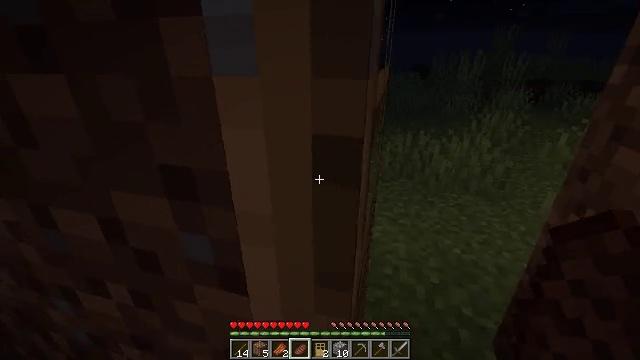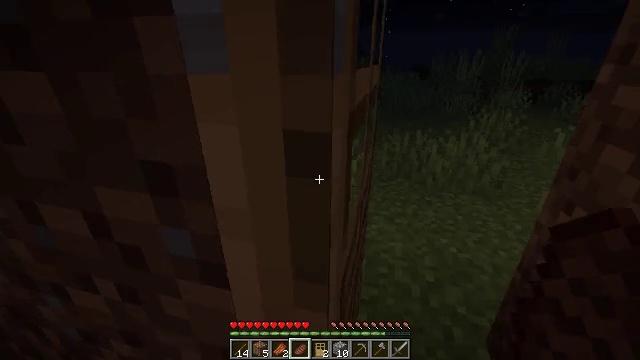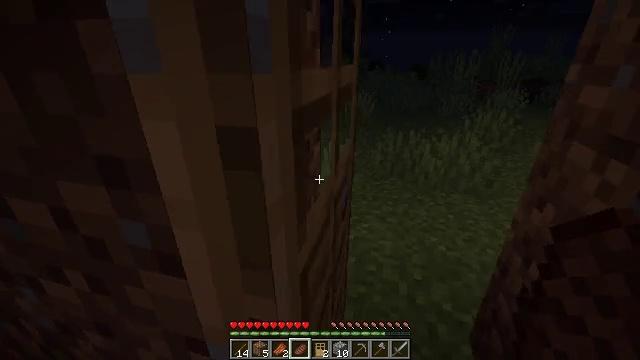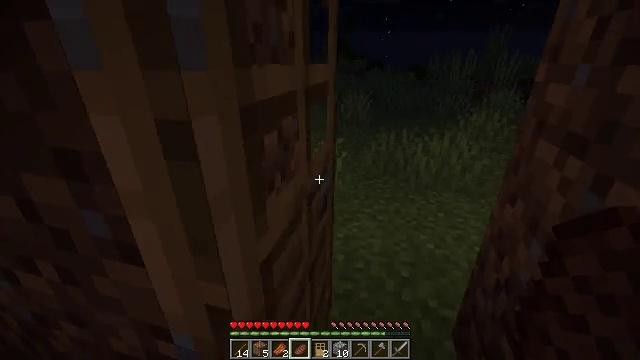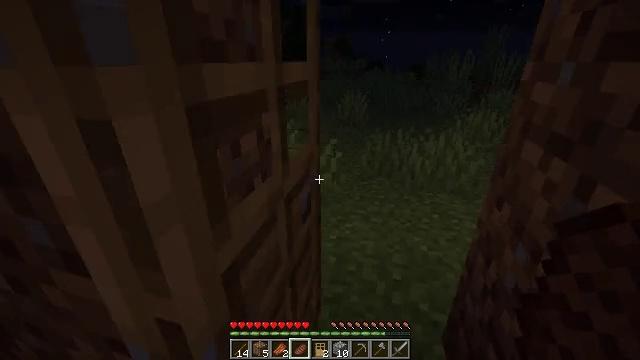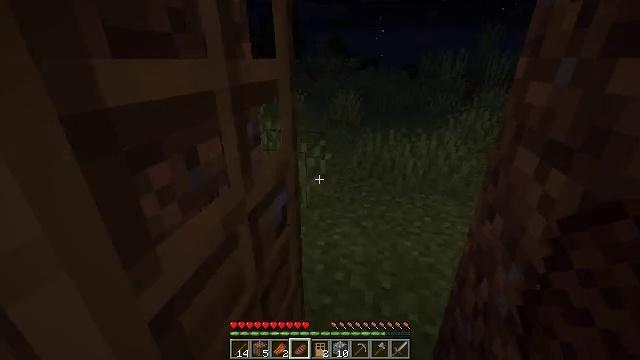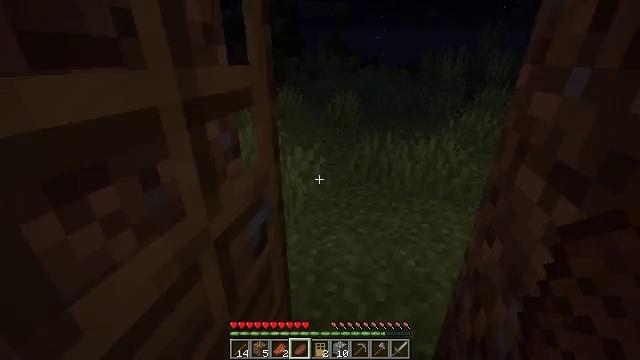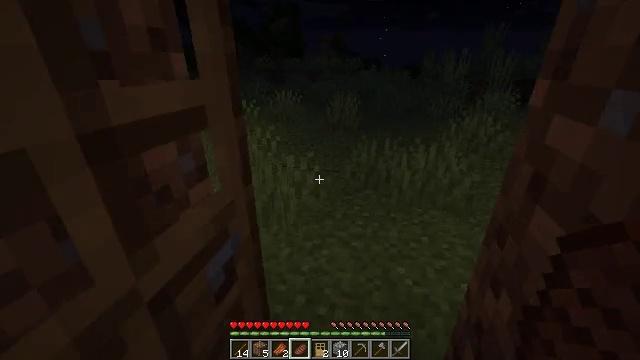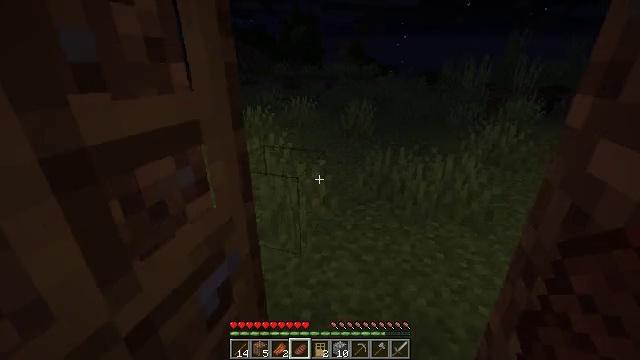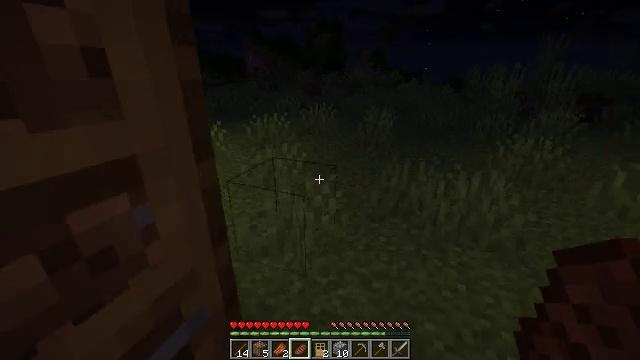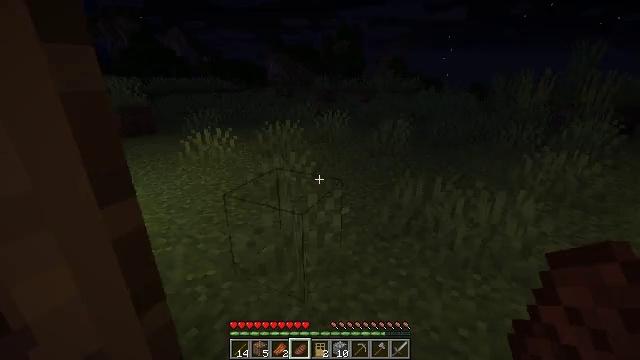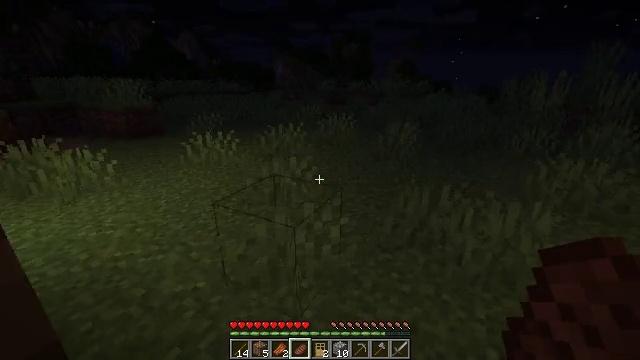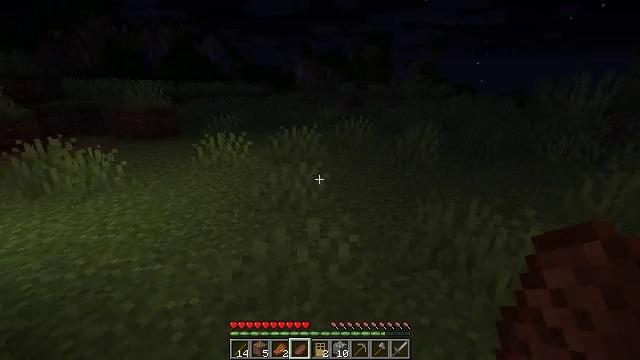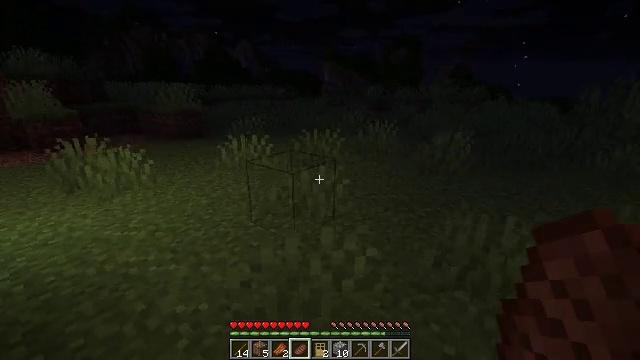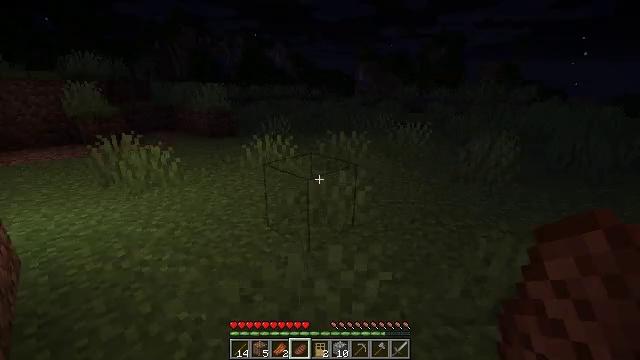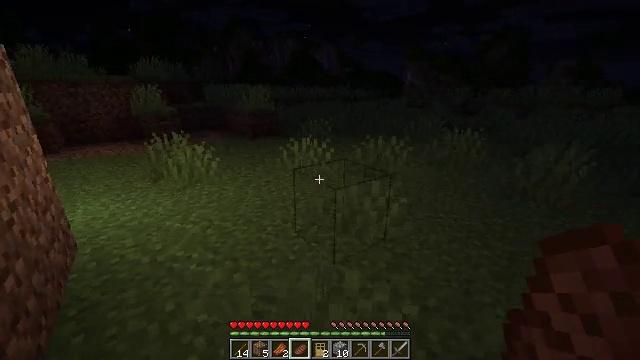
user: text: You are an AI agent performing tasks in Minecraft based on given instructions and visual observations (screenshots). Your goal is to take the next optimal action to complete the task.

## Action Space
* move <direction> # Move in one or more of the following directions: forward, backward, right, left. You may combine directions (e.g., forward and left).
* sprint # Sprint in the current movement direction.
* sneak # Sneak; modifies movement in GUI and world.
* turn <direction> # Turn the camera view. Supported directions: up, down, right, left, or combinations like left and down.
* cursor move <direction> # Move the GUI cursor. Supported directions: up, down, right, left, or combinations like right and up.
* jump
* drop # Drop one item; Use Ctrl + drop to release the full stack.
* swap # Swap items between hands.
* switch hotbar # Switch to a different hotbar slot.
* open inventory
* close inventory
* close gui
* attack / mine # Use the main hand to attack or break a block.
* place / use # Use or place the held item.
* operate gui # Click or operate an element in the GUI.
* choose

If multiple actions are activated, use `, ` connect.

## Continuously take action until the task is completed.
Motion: motion action
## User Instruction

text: Use the crafting table to create a stone hoe.
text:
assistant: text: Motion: move forward and move right
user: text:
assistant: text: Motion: move forward and move right
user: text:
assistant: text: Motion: move forward and move right
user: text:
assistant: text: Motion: move forward and move right
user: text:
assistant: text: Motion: move forward, turn right
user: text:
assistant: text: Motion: move forward and move right
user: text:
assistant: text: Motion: move forward and move right
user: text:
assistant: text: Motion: move forward and move right, turn left and up
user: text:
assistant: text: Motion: move forward and move right, turn left and up
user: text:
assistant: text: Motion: move forward and move right, turn left and up
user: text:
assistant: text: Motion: move forward, turn left
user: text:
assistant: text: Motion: move forward, turn left
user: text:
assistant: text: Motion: move forward and move right, turn left
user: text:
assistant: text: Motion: move forward and move right, turn left
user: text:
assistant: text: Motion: move forward and move right, turn left
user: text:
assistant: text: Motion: move forward and move right, turn left
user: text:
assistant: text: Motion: move forward and move right, turn left
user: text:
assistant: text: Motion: move forward and move right, turn left
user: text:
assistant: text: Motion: move forward and move right, turn left
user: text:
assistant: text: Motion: move right, turn left
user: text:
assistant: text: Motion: move right, turn left
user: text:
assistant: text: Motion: move right, turn left
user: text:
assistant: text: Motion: move right, turn left and up
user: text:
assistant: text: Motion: move forward and move right
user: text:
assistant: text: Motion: move forward and move right
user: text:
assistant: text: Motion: move forward and move right
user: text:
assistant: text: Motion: move forward and move right
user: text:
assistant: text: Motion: move forward and move right
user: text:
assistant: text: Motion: move forward and move right
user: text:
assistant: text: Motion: move forward, turn left